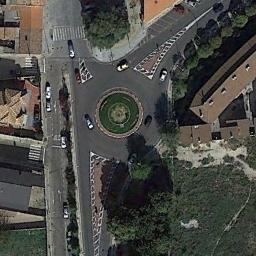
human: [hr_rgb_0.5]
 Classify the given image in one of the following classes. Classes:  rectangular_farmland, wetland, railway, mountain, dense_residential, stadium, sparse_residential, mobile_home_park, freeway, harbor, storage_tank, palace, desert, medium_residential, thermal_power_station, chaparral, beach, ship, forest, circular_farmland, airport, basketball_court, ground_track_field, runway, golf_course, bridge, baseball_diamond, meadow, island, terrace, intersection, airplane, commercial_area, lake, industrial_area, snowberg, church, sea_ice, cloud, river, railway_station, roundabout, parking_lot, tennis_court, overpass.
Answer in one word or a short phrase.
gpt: roundabout